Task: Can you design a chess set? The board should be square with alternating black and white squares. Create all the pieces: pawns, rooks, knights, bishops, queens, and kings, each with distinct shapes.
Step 3119:
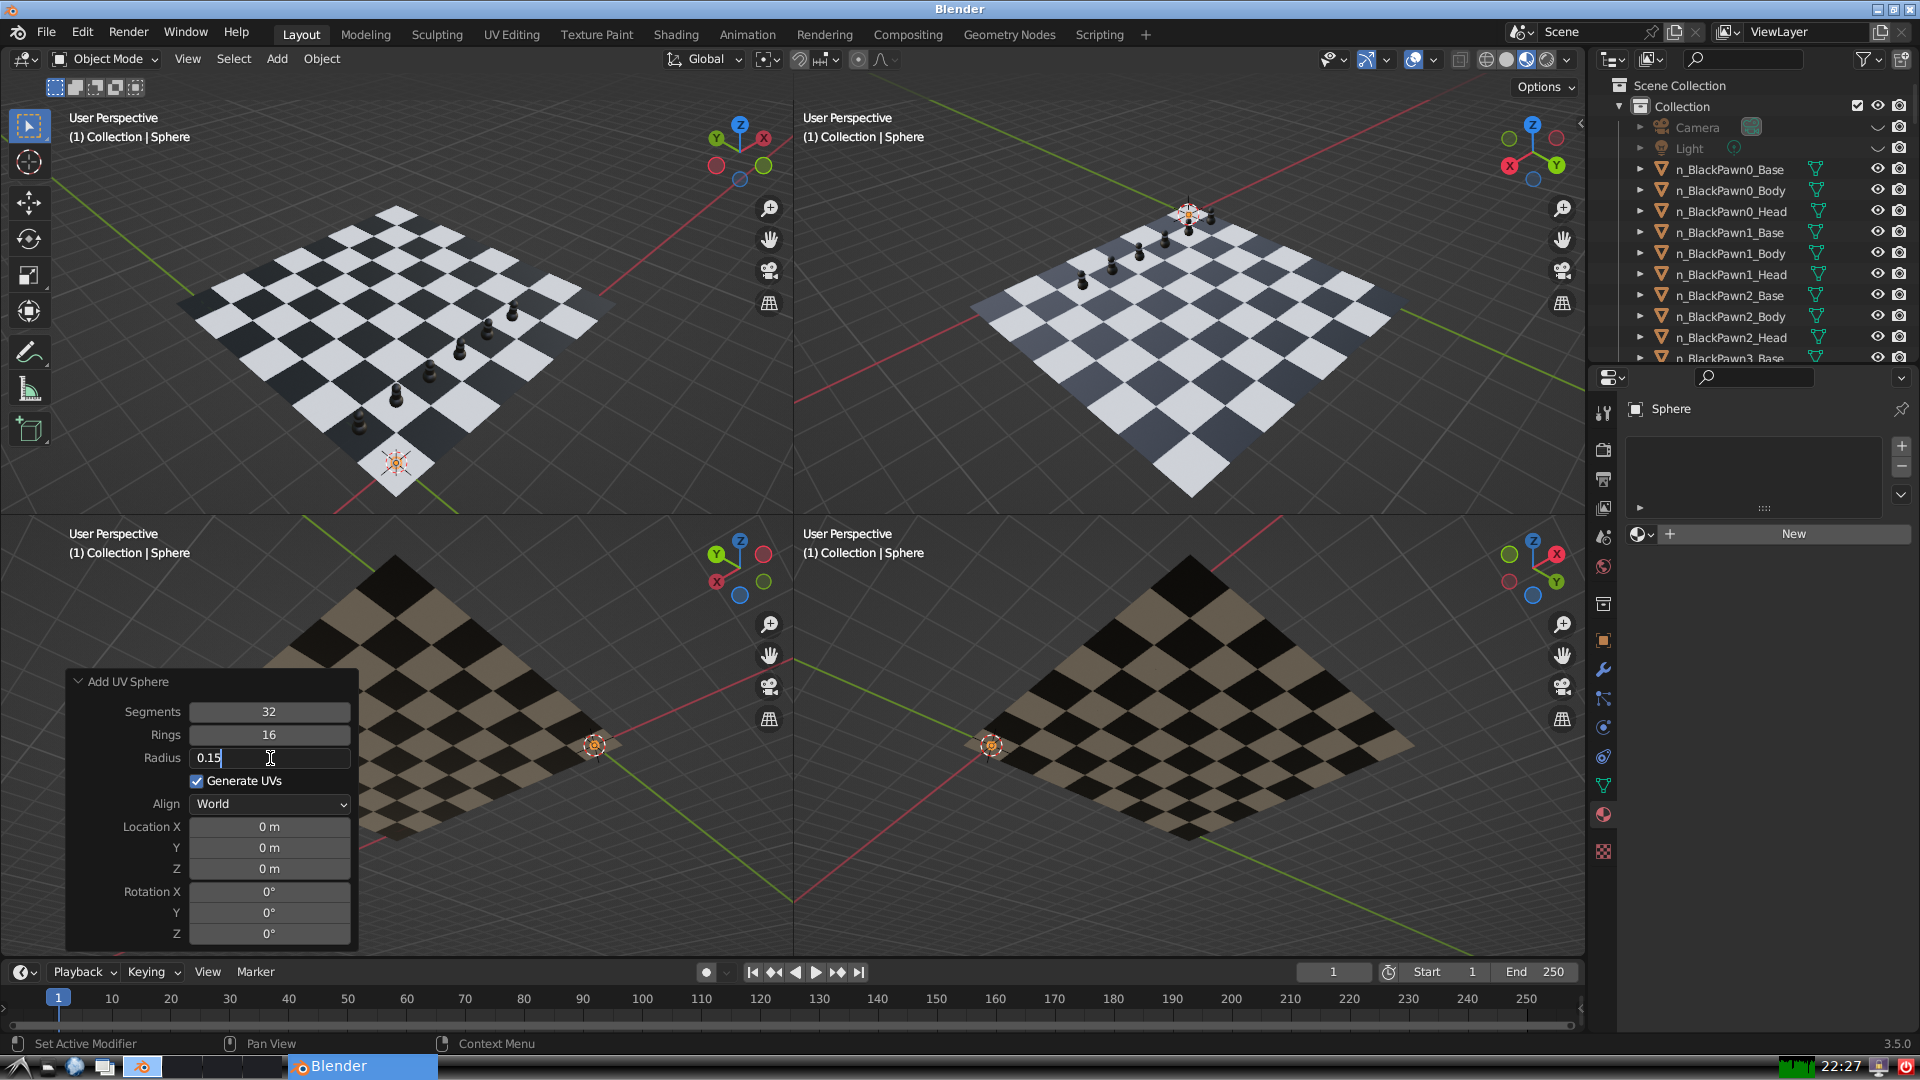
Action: {"key_press": ['Return']}